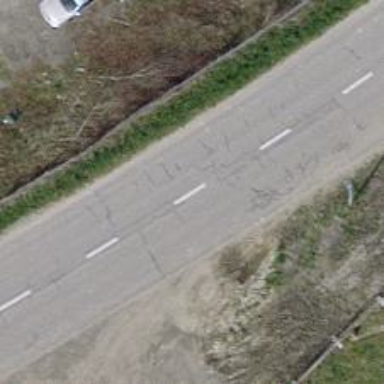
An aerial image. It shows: Unclassified road with asphalt surface.